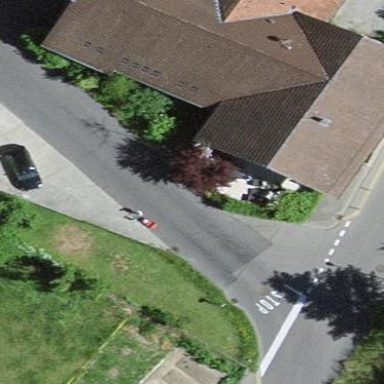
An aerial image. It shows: Residential building.